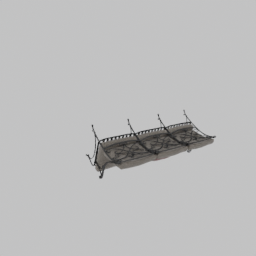
Label: furniture